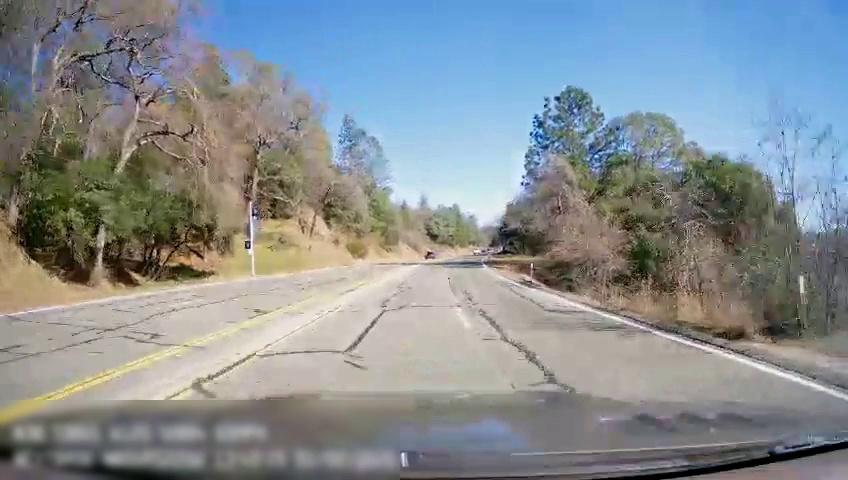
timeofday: Day
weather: Sunny
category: Drivable Space
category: Vehicles | Car
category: Lanes | Opposite Lane
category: Lanes | Current Lane
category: Lanes | Alternate Lane
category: Lanes | Current Lane
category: Lanes | Alternate Lane
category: Lanes | Opposite Lane
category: Lanes | Opposite Lane
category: Traffic | Lights
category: Traffic | Lights